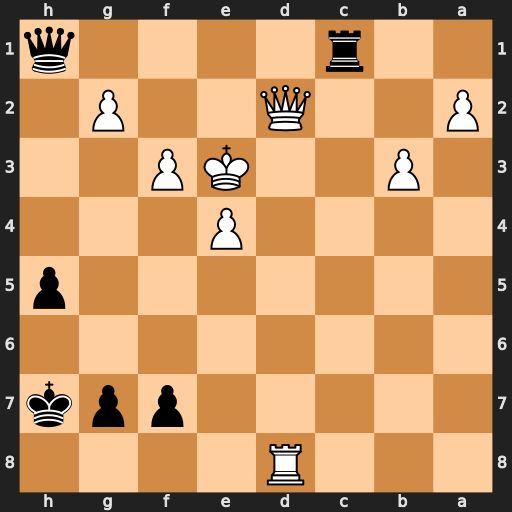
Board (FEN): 3R4/5ppk/8/7p/4P3/1P2KP2/P2Q2P1/2r4q
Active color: b
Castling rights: -
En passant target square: -
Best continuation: Re1+ Kd3 Rd1 Kc3 Rxd2